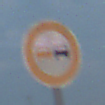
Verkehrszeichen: Ueberholverbot
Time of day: SunriseSunset
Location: Outdoor (Nature)
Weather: PartlyCloudy
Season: NotSpecified
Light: Natural